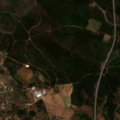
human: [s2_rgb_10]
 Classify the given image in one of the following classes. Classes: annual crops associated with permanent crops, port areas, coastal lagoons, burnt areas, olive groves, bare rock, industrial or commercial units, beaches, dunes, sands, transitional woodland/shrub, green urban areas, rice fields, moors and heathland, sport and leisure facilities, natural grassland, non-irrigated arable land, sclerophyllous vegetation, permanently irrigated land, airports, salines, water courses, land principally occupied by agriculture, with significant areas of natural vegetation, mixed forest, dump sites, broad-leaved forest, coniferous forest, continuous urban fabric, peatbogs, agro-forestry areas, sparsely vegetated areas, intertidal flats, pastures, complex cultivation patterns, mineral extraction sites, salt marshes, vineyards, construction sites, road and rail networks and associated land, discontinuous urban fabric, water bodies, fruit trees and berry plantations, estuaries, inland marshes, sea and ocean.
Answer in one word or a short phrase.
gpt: olive groves, land principally occupied by agriculture, with significant areas of natural vegetation, broad-leaved forest, mixed forest, transitional woodland/shrub